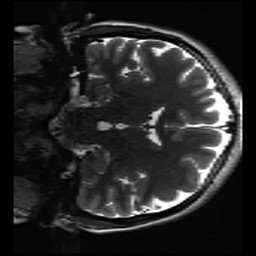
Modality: inplaneT2
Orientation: coronal